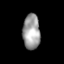
Tissue: lung
Cell type: Others
Senescence score: 0.1751
Nuclear area (px): 593
Mean DAPI intensity: 158.823